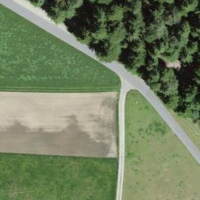
EUNIS habitat code: 43
Species observed at this site:
Sorbus aucuparia